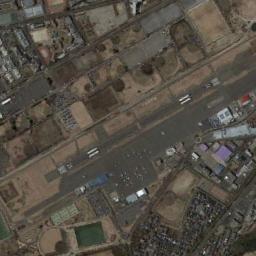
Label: airport